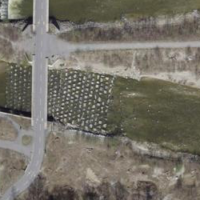
EUNIS habitat code: 56
Species observed at this site:
Humulus lupulus
Tussilago farfara